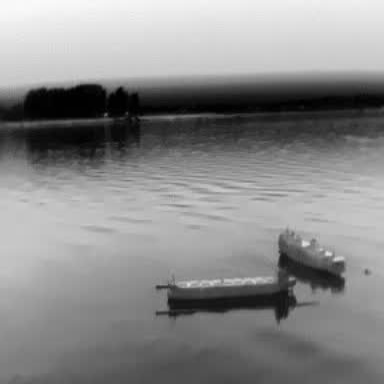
There is a liner in the infrared image.